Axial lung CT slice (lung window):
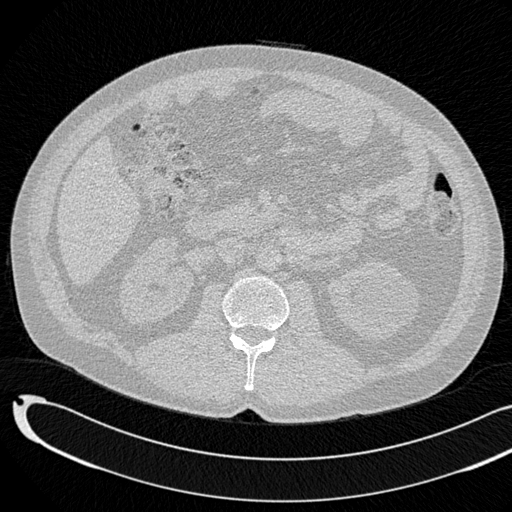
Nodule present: no